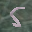
Label: 5